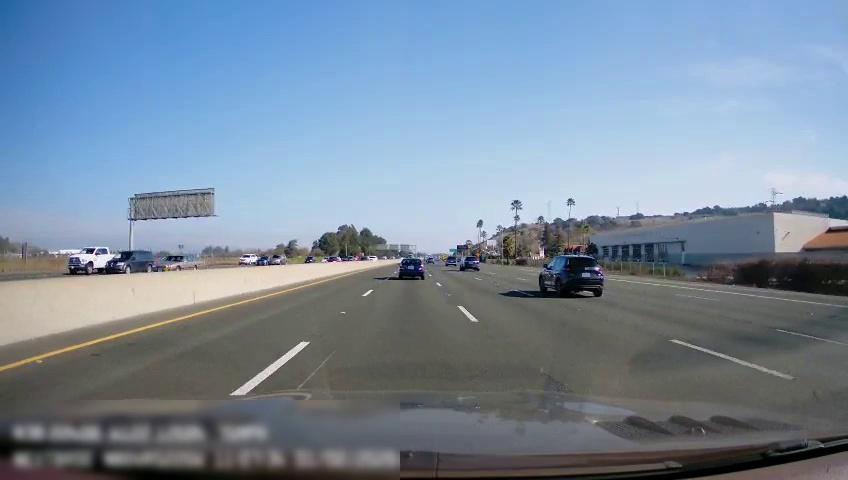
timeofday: Day
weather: Sunny
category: Drivable Space
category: Vehicles | SUV
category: Vehicles | SUV
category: Vehicles | SUV
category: Vehicles | SUV
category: Vehicles | Truck
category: Vehicles | Car
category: Vehicles | Van
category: Vehicles | Truck
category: Vehicles | Car
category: Vehicles | SUV
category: Vehicles | Car
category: Vehicles | Car
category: Vehicles | SUV
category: Vehicles | SUV
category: Lanes | Alternate Lane
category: Lanes | Current Lane
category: Lanes | Current Lane
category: Lanes | Alternate Lane
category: Lanes | Alternate Lane
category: Lanes | Alternate Lane
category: Lanes | Alternate Lane
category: Lanes | Alternate Lane
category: Traffic | Signs
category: Traffic | Signs
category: Traffic | Signs